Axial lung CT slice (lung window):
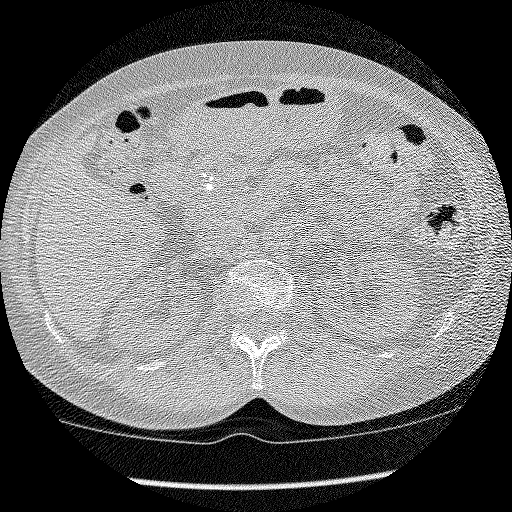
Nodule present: no